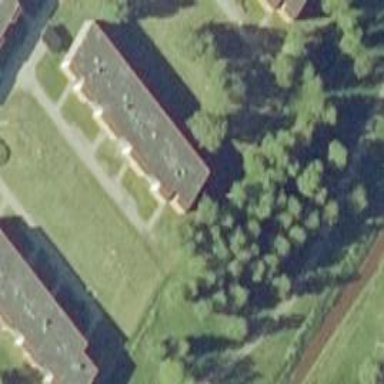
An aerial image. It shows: Residential building.